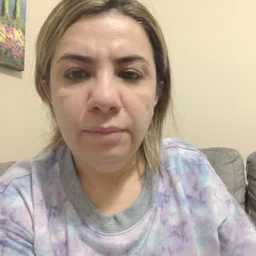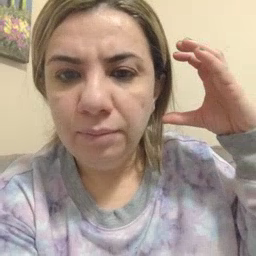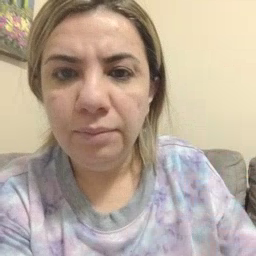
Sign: radio